Interaction volume radius: 10 \u00c5
Interaction volume height: 10 \u00c5
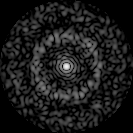
Disorder parameter: 0.8552